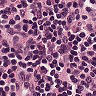
Metastatic tissue present: no